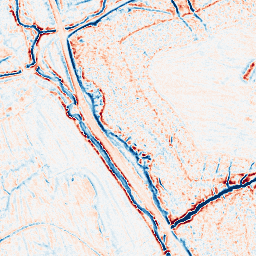
Category: edge_preserving
Decomposition family: bilateral
Decomposition parameters: d: 9
sigma_color: 100
sigma_space: 25
Upsampling method: cubic_catmull_rom
Upsampling parameters: scale: 4
Upsampling scale: 4